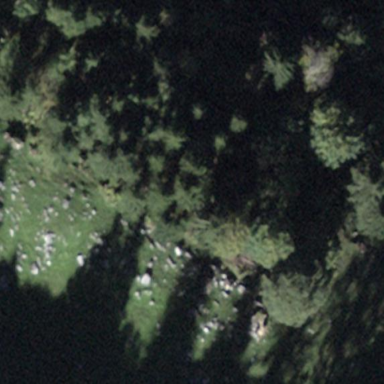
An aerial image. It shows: Forest area.